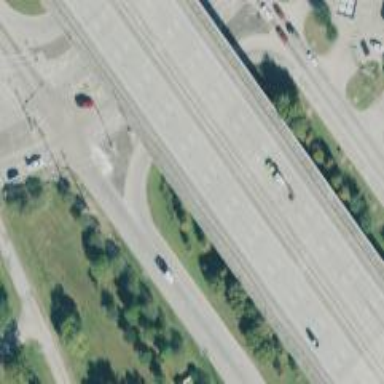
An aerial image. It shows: Frontage road connected to secondary link road.